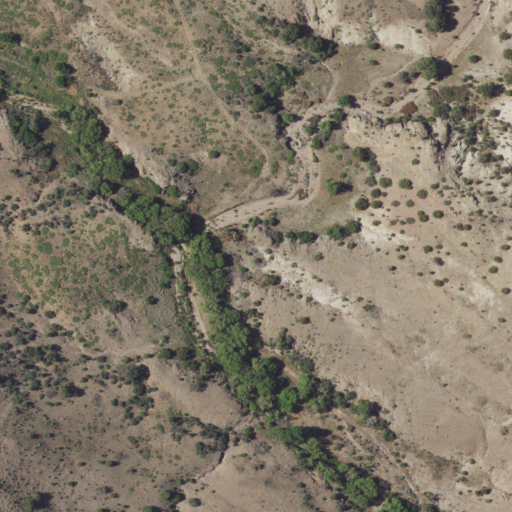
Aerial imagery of valley in New Mexico named Patterson Canyon containing shrub and grassland